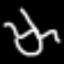
Label: squiggle